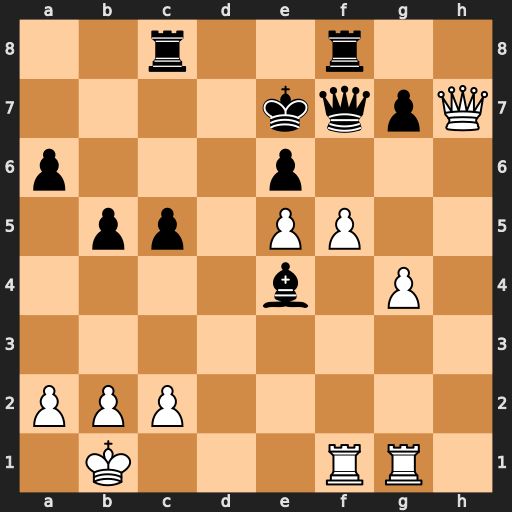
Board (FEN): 2r2r2/4kqpQ/p3p3/1pp1PP2/4b1P1/8/PPP5/1K3RR1
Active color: w
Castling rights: -
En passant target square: -
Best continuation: f6+ Kd8 Qxe4